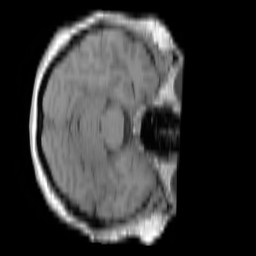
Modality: T1w
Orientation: axial
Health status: ill
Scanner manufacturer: siemens
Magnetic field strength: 3 T
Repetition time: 0.4 s
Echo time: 0.00246 s